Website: lowes
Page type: cart
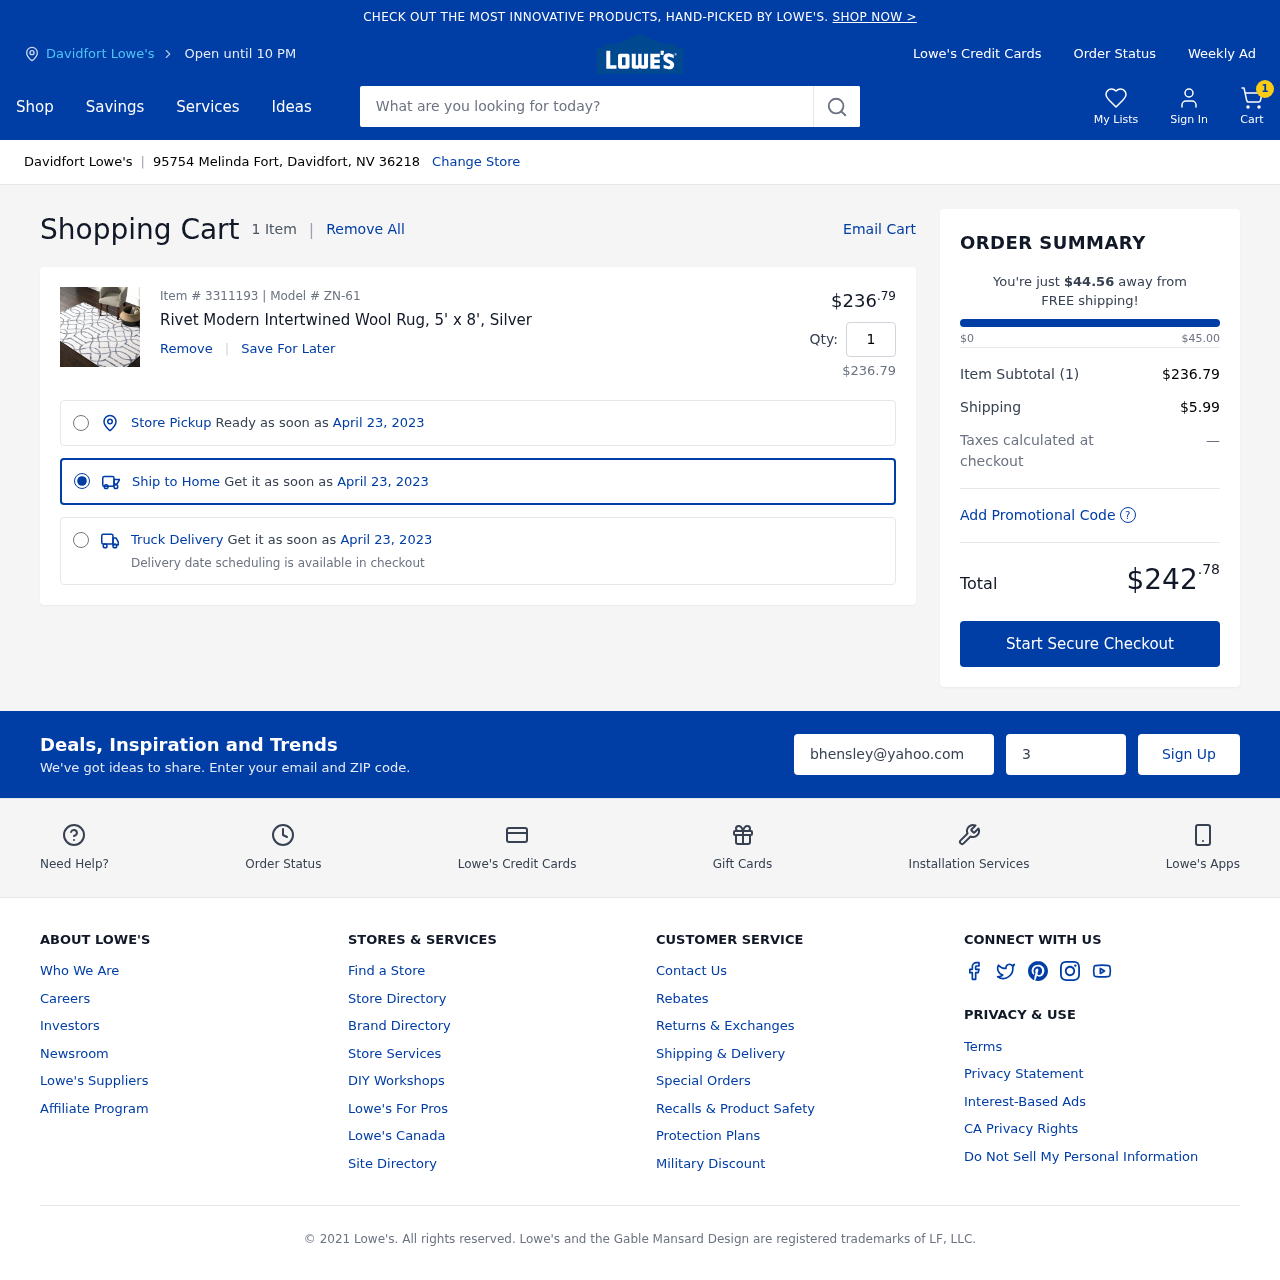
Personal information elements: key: PII_CITY
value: Davidfort Lowe's
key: PII_EMAIL
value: bhensley@yahoo.com
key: PII_POSTCODE
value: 36218
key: PII_STREET
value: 95754 Melinda Fort
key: PII_CITY_STATE_ZIP
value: Davidfort, NV 36218
Product elements: key: PRODUCT1_NAME
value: Rivet Modern Intertwined Wool Rug, 5' x 8', Silver
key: PRODUCT1_PRICE
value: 236.79
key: PRODUCT1_QUANTITY
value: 1
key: PRODUCT1_SUBTOTAL
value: $236.79
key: PRODUCT_ITEM_NUMBER
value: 3311193
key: PRODUCT_MODEL_NUMBER
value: ZN-61
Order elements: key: ORDER_NUM_ITEMS
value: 1
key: ORDER_NUM_ITEMS
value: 1 Item
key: ORDER_DELIVERY_DATE
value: April 23, 2023
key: ORDER_SUBTOTAL
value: $236.79
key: ORDER_SHIPPING_COST
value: $5.99
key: ORDER_TOTAL
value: $242.78
Search elements: key: HEADER_SEARCH
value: What are you looking for today?